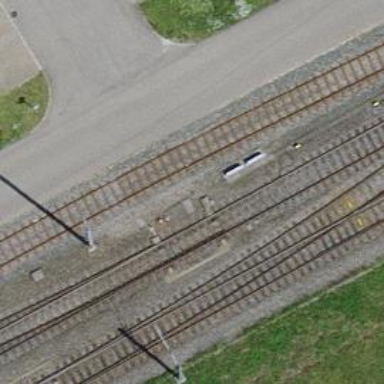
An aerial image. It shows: Railway switch.